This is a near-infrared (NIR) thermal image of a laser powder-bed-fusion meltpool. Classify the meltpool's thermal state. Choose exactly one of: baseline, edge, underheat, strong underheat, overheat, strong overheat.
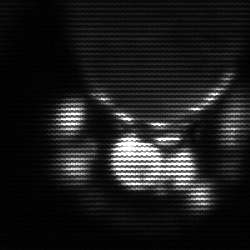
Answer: baseline